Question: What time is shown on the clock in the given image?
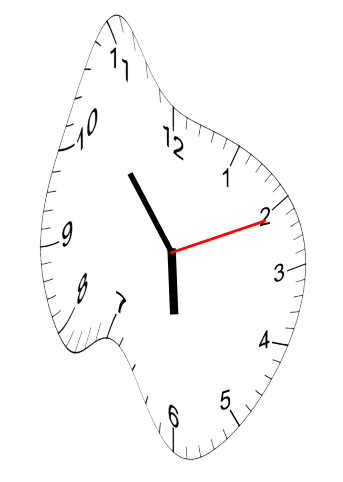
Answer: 05:53:11